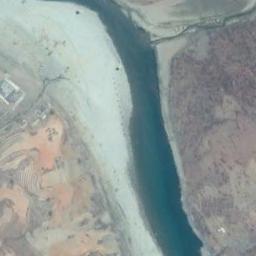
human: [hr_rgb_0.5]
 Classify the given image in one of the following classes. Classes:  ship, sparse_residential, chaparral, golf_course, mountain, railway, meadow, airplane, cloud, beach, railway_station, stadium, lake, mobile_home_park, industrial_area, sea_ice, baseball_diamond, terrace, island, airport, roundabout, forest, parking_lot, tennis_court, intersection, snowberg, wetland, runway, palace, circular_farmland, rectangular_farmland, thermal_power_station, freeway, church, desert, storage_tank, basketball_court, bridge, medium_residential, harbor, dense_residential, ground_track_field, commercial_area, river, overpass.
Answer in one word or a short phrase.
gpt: river